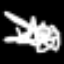
Label: squiggle